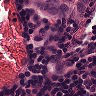
Metastatic tissue present: yes